Field crop: maize
Growth stage: 2
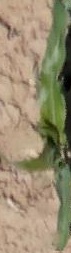
Species: maize